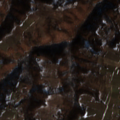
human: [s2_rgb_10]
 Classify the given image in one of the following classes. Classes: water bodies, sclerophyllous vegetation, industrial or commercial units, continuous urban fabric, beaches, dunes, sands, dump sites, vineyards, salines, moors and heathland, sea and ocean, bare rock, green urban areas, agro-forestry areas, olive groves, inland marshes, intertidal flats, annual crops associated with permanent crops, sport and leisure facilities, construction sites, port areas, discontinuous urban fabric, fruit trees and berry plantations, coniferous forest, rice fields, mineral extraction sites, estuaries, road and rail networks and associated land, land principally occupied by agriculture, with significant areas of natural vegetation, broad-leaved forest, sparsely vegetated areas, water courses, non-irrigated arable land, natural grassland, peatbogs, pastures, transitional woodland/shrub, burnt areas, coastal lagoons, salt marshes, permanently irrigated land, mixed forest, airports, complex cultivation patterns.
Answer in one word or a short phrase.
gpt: pastures, complex cultivation patterns, broad-leaved forest